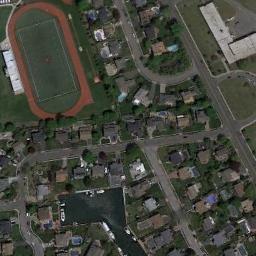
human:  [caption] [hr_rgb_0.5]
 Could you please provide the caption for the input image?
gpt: There's a little track in the upper left corner .

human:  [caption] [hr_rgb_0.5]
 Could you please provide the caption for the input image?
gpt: There are numerous buildings next to the ground track field .

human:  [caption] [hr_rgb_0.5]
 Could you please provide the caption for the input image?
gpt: The ground track field is surrounded by some trees and houses arranged neatly .

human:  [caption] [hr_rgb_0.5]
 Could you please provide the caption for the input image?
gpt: A track and field is built in the middle of a residential area, Surrounded by a lot of vegetation .

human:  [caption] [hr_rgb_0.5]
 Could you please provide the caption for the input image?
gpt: There are many buildings around the ground track field with a red track .